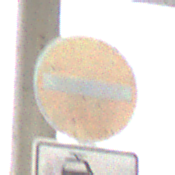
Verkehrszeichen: VerbotDerEinfahrt
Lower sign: MehrspurigeFahrzeugeFrei6
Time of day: MorningAfternoon
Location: Roofed (Suburban)
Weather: PartlyCloudy
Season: Winter
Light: Natural